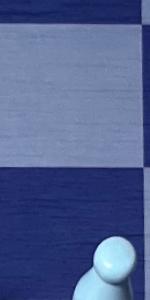
Label: Empty